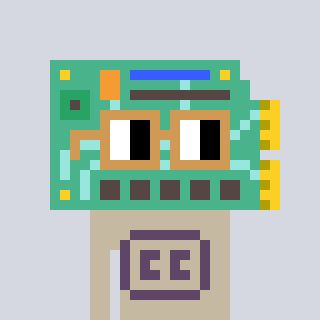
a pixel art character with square brown glasses, a chipboard-shaped head and a bege-colored body on a cool background